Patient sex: M
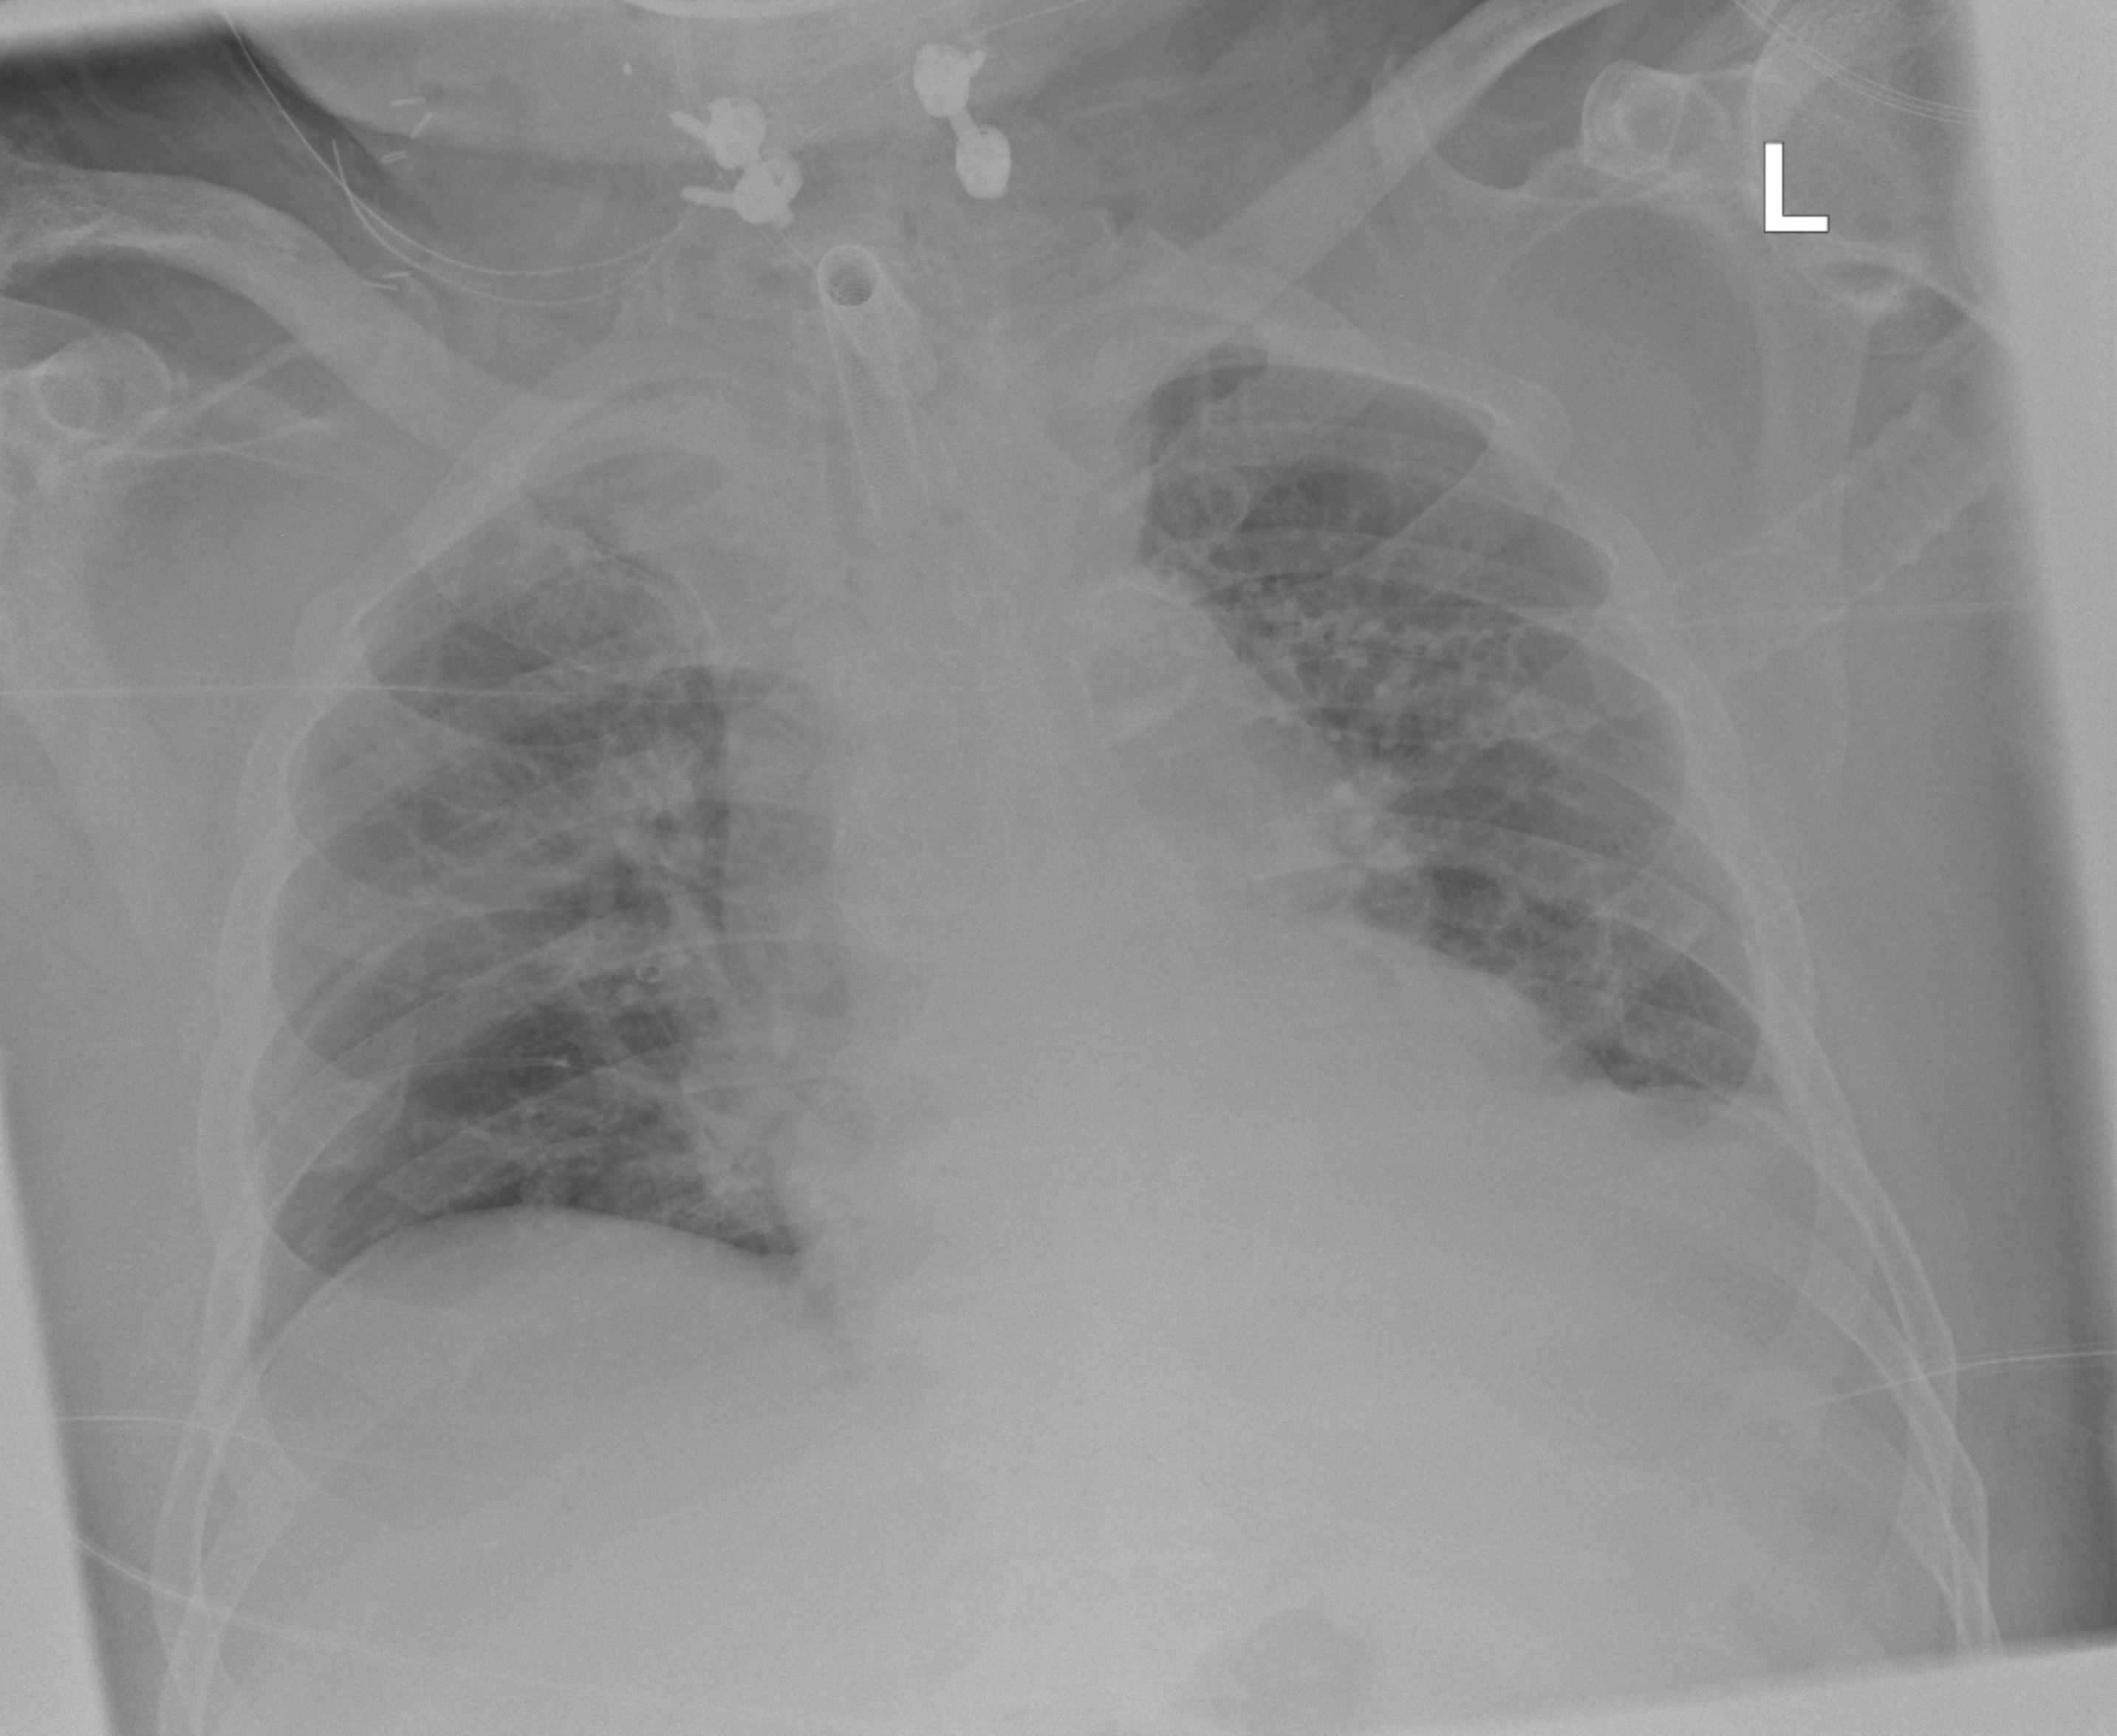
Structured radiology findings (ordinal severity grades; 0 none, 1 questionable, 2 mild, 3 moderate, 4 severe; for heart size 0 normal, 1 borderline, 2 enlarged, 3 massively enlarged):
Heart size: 1
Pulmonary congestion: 0
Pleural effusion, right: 0
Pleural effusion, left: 0
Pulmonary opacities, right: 0
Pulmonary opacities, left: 0
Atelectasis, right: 2
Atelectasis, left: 2